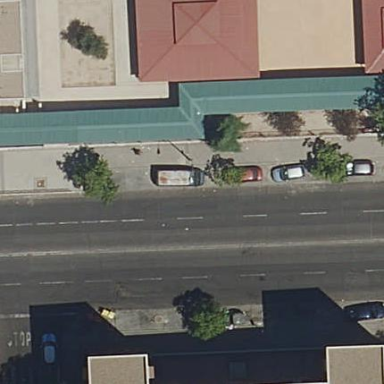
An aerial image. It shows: View of roof of building.